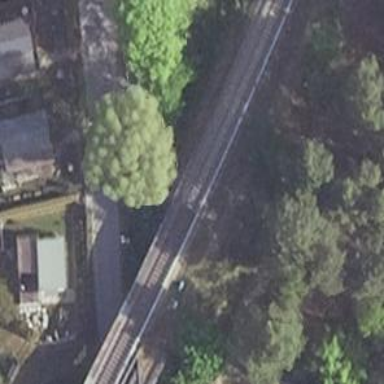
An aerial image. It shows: Bridge for the electrified light rail.